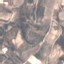
Land use / land cover class: PermanentCrop